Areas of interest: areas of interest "Swimming Pool"
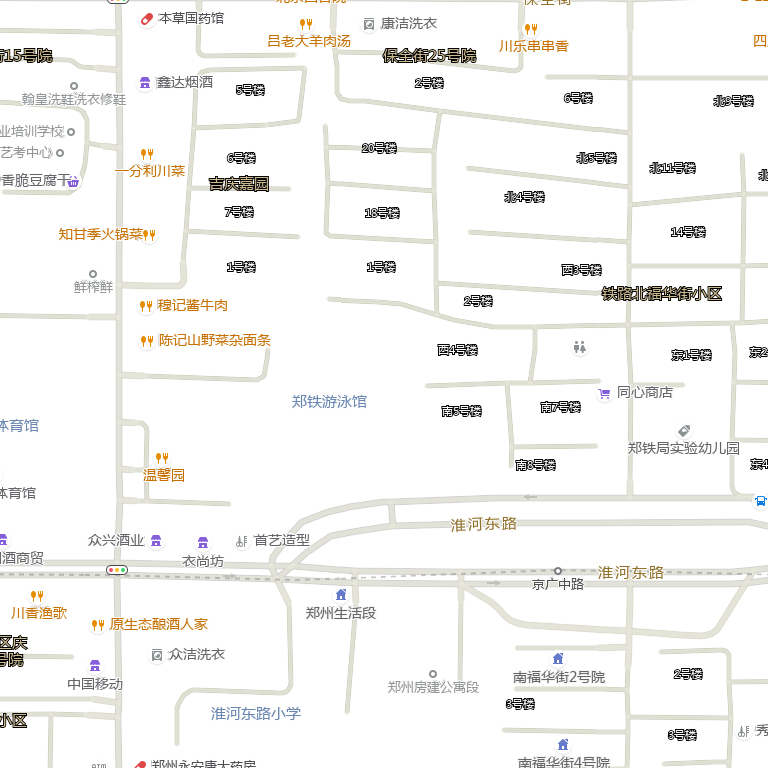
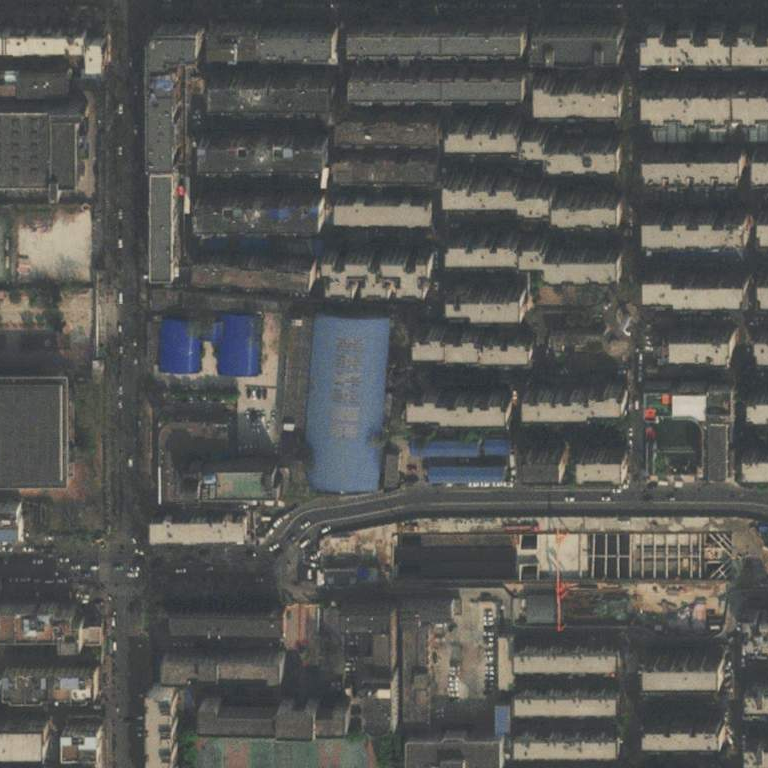